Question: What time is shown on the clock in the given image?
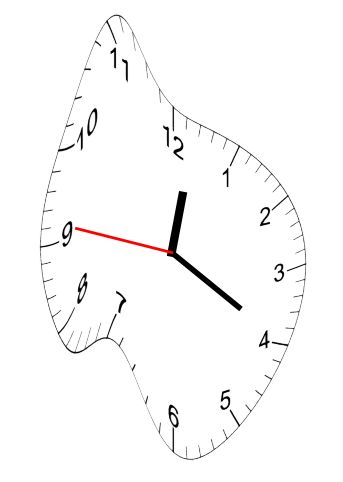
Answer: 12:19:46